Question: I have two tables now I need a 'select or join command' in SQL to have the third table just like image below
My two tables are like this:

I only know a simple things about join command in SQL, should I use join or something else?
I do not want have the third table in my database, I want that for a short time (something like virtual table). Please help !
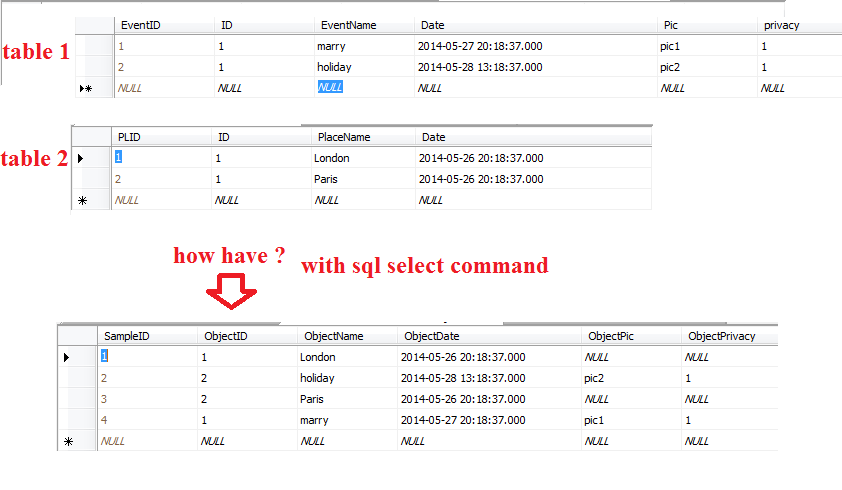
Answer: You are actually looking for 'UNION' or 'UNION ALL'.
First of all, there is no condition on which to 'JOIN' tables (review your documentation on 'JOIN') and 'JOIN' is used for retrieving information about one logical element, let's say Event in your case, which has details stored in more tables.
Secondly, 'JOIN' will make one result set with all of the columns of your two tables, when actually you are not trying to get all columns, but all rows.
For this you will have to use 'UNION' or 'UNION ALL' like this:
'''
SELECT
EventID,
ID,
EventName,
Date,
Pic,
Privacy
FROM Table1
UNION ALL
SELECT
PLID AS EventID,
ID AS ID,
PlaceName AS EventName,
Date AS Date,
NULL AS Pic,
NULL AS Privacy
FROM Table2
'''
In order to sort the result you get from the result set returned by the queries above you will need to wrap your above 'SELECT' statements with another 'SELECT' and use a 'WHERE' clause at that level, like below:
'''
SELECT *
FROM (SELECT
EventID,
ID,
EventName,
Date,
Pic,
Privacy
FROM Table1
UNION ALL
SELECT
PLID AS EventID,
ID AS ID,
PlaceName AS EventName,
Date AS Date,
NULL AS Pic,
NULL AS Privacy
FROM Table2) AS Result
WHERE Date > '2014-05-26'
'''